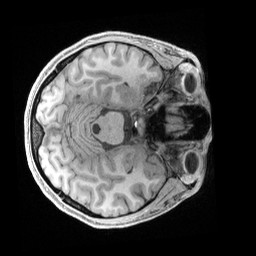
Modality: T1w
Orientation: axial
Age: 30
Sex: female
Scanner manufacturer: siemens
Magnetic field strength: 3 T
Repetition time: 2.4 s
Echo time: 0.00241 s